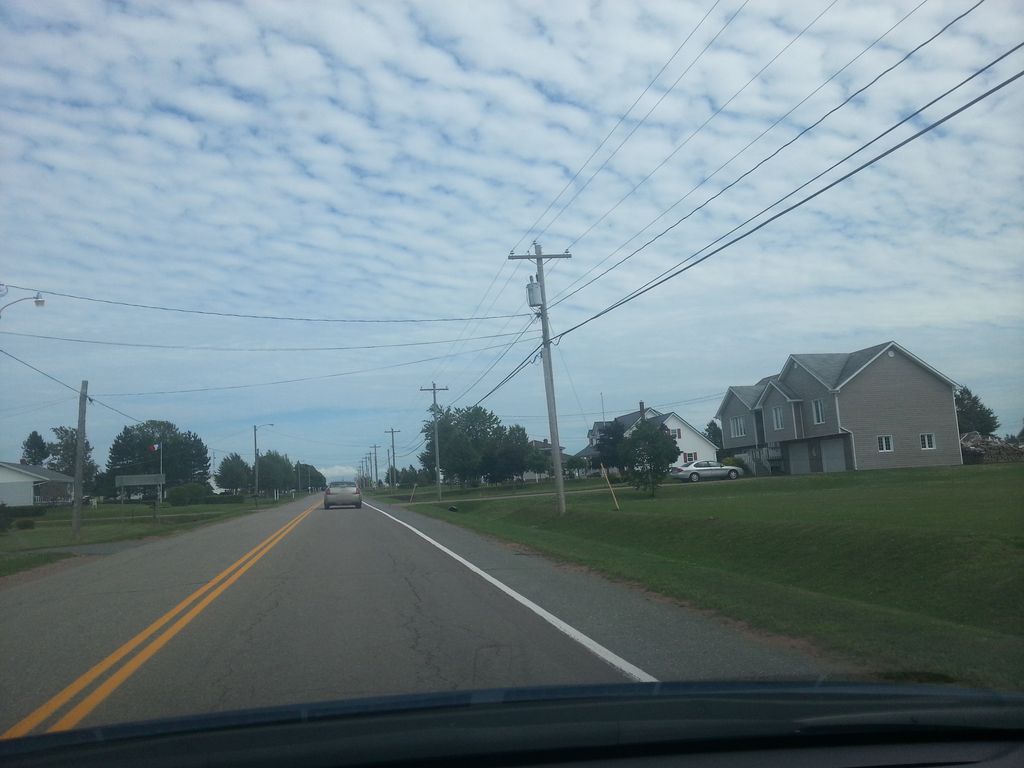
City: charlottetown